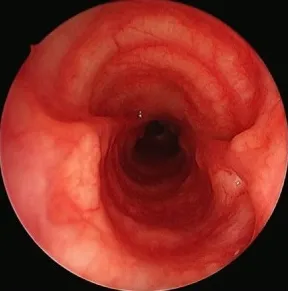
Pre- and postoperative bronchoscopic views of the trachea. After the slide tracheoplasty, the cross section of the tracheal lumen increases fourfold (B).
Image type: endoscopy (airway_endoscopy)